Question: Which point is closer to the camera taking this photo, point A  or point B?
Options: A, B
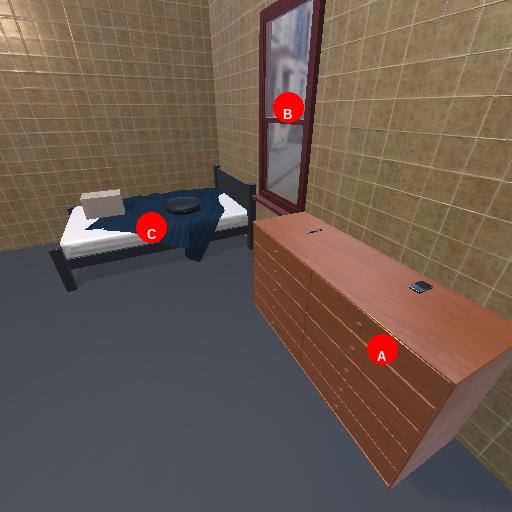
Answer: A